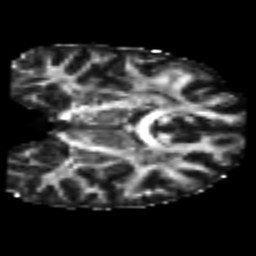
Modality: FA
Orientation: coronal
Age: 24
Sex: female
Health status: healthy
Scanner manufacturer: ge
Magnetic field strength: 3 T
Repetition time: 11 s
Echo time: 0.072 s